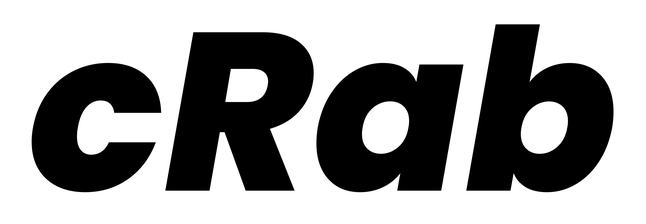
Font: Poppins-ExtraBoldItalic